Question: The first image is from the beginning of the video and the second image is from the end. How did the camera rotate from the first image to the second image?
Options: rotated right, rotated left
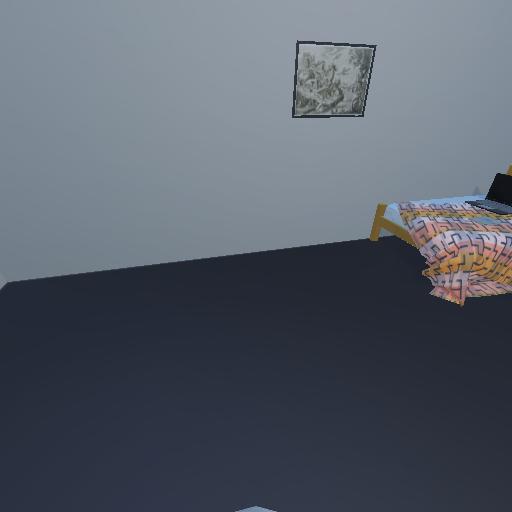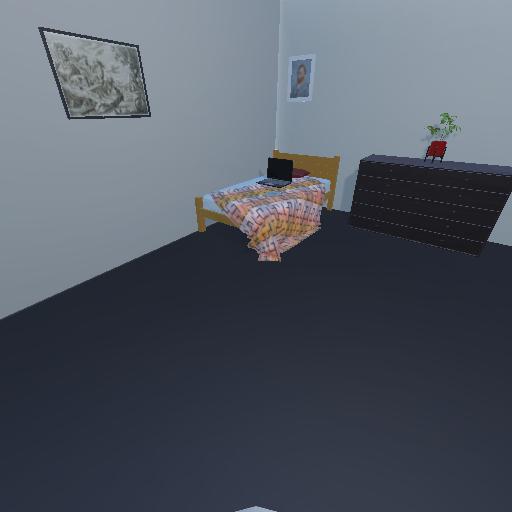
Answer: rotated right